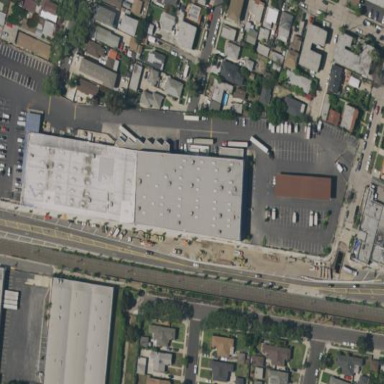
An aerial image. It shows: Commercial building.